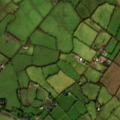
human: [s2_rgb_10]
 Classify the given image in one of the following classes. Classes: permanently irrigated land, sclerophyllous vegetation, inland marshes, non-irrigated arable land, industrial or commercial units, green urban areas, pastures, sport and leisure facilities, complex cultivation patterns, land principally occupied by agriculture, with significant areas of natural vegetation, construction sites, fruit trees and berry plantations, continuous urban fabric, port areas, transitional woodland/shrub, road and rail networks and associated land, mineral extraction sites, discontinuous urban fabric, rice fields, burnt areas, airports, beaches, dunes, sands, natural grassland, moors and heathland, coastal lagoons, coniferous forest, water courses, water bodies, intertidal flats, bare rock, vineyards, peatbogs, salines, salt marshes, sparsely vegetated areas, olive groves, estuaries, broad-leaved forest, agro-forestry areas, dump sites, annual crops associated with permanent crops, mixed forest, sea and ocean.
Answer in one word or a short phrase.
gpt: pastures